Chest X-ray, AP view. Patient: 65 years old, sex M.
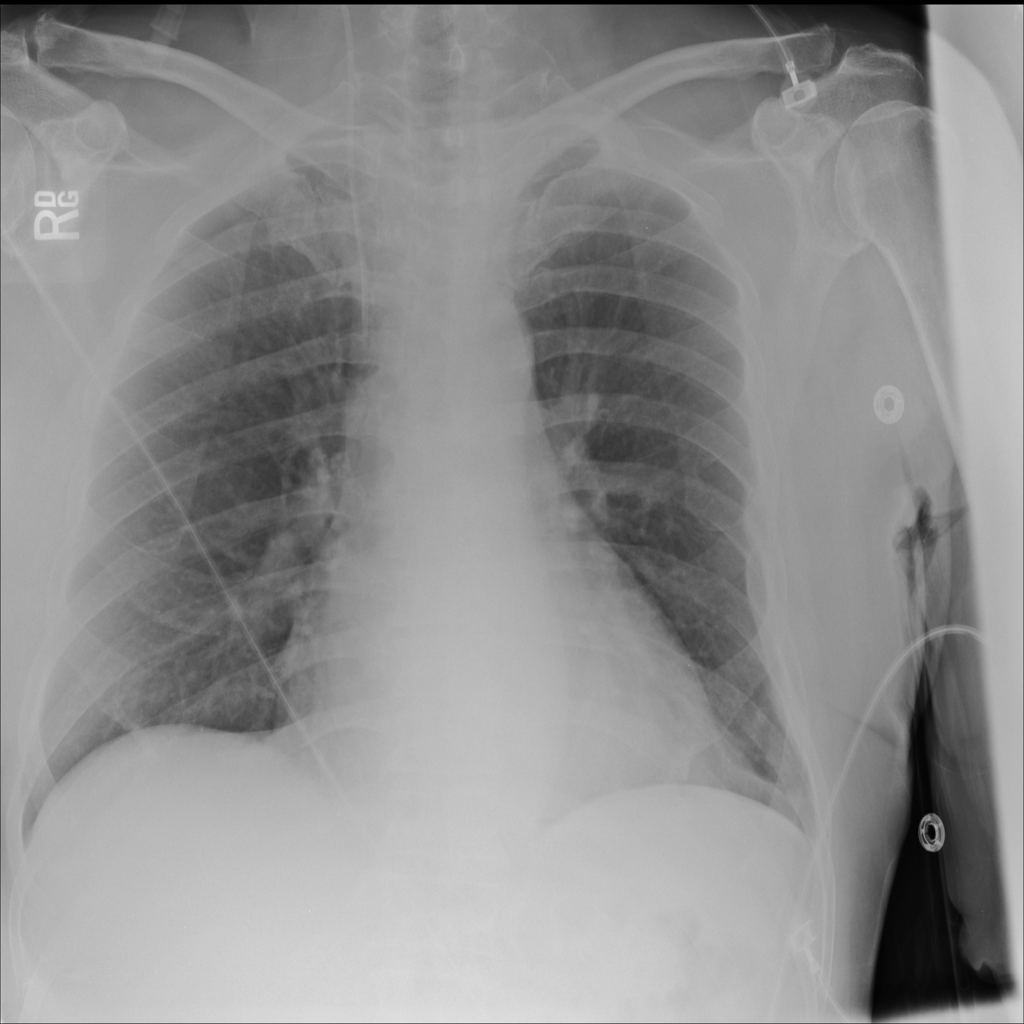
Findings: No Finding